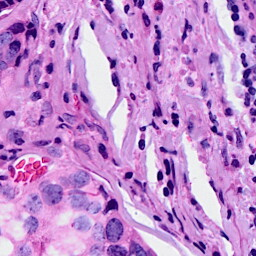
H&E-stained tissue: Breast